Question: I need to add more detail information from Custom Channel Activity on the Interaction timeline.
for example, in this insight from the Contact entity.

Does anybody know the solution to this problem?
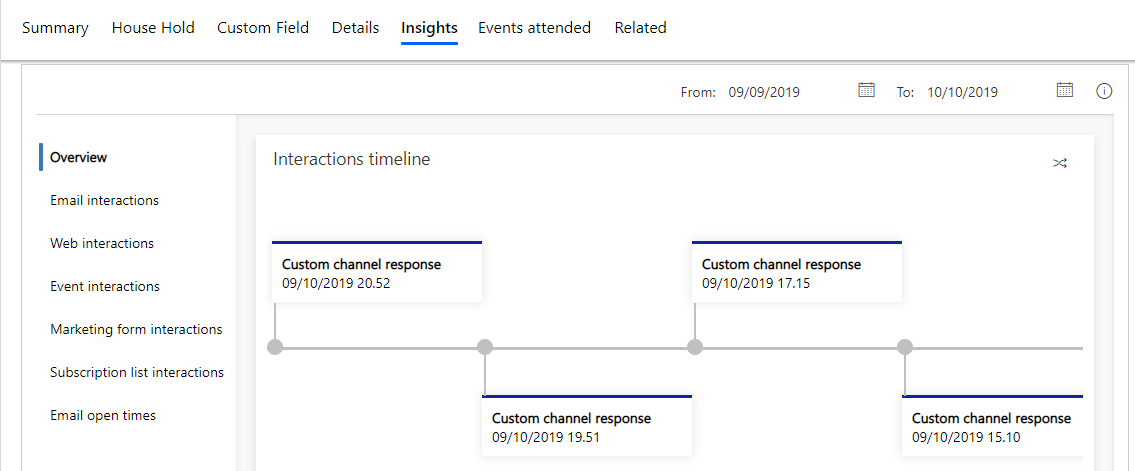
Answer: As of today we cannot do much in Custom Channel activity. Looks like this feature request is in <URL>, please follow that thread for latest updates & any workaround for the same.